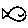
Label: fish